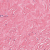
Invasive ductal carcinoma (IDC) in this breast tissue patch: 0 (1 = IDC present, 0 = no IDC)